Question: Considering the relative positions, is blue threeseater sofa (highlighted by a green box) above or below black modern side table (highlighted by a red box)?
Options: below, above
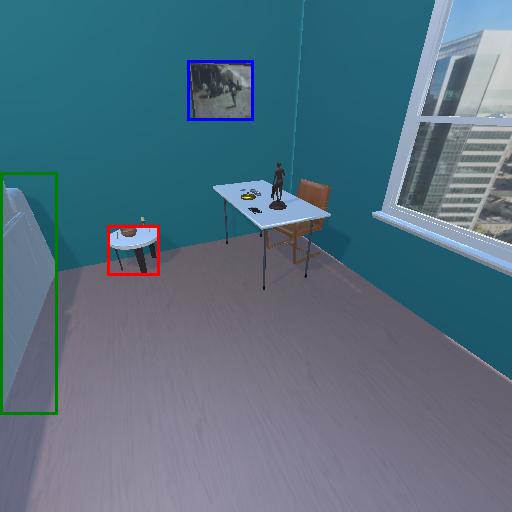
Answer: below